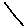
Label: line